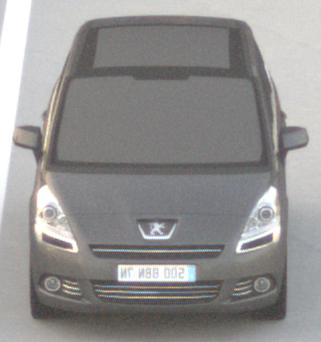
Make: Peugeot
Model: 5008 120 VTi
Detailed model: 5008 (I) Van
Model produced from: 2009/10
Model produced until: 2011/07
Doors: 5
Color: gray
Road condition: dry road
Daytime: sunrise or sunset
Contrast: low contrast